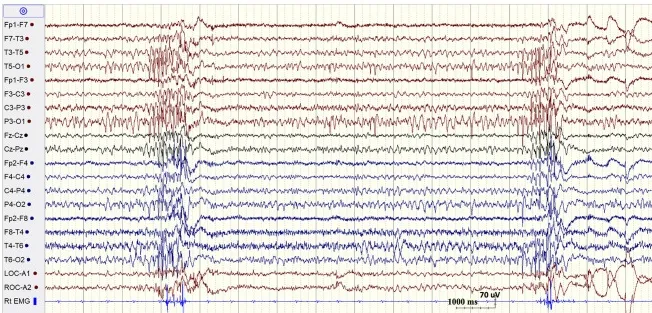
(A) Spontaneous bursts of repetitive spikes with an occipital predominance associated with myoclonic jerks.
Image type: electrography (eeg)